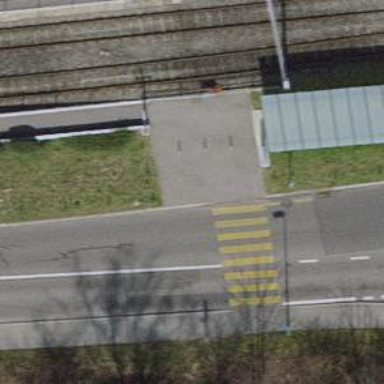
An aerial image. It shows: Bollard barrier.